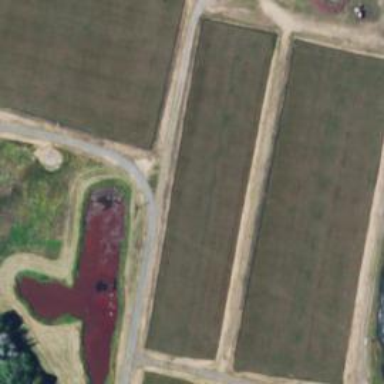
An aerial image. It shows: Farmland with cranberries as the crop.